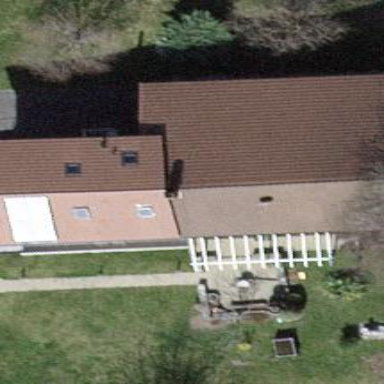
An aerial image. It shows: House with gabled roof made of tile. The roof orientation is along the structure.